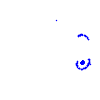
Particle: pion